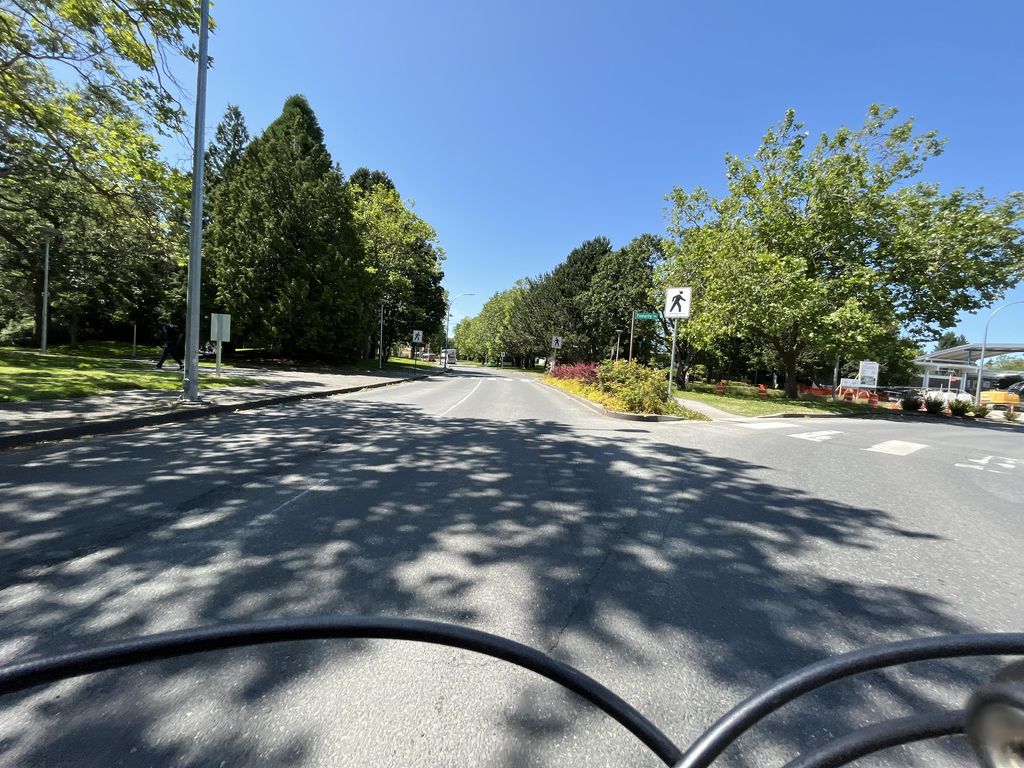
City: victoria